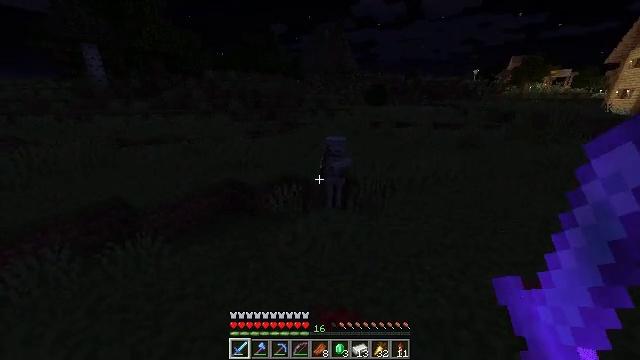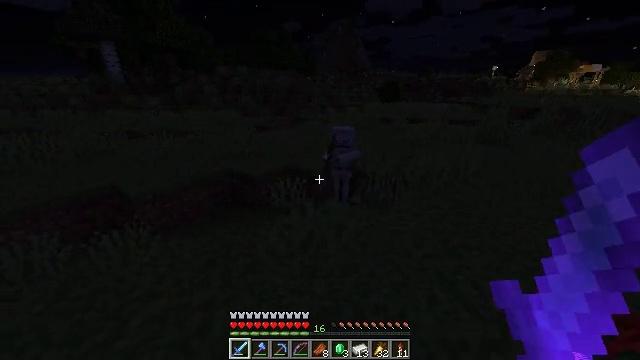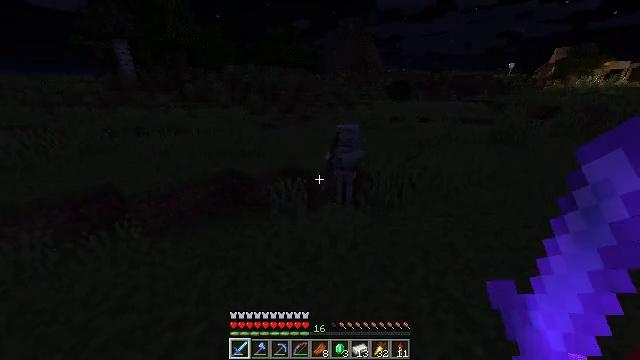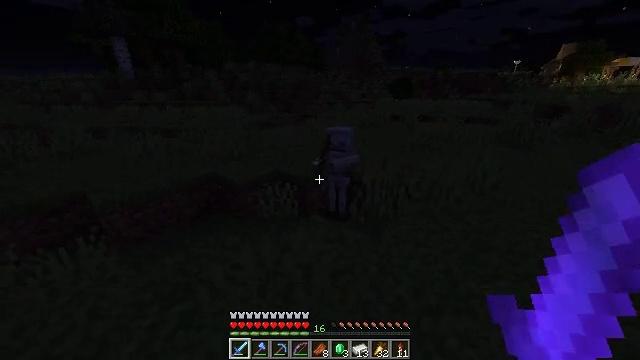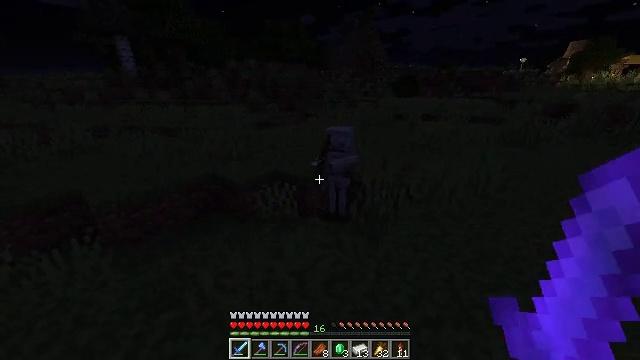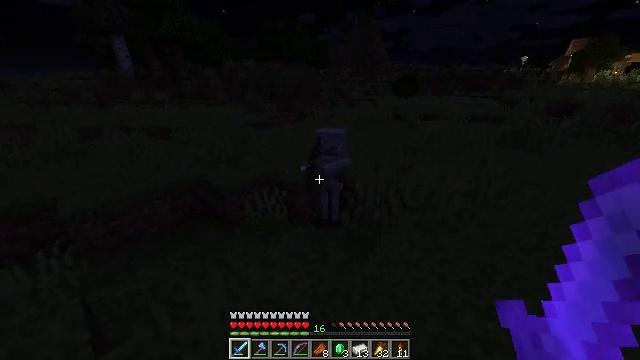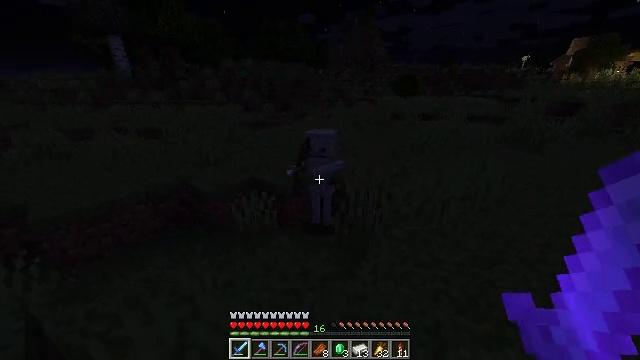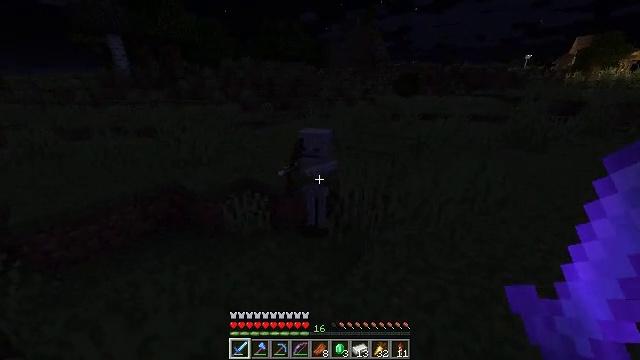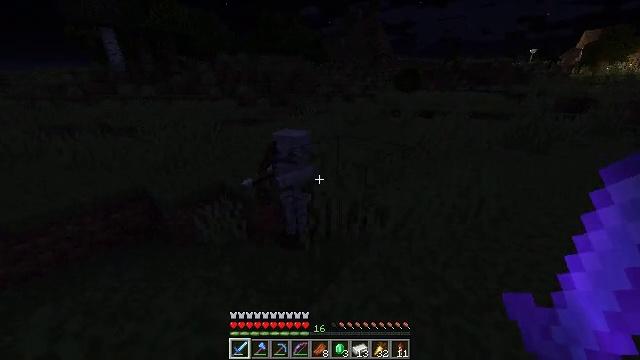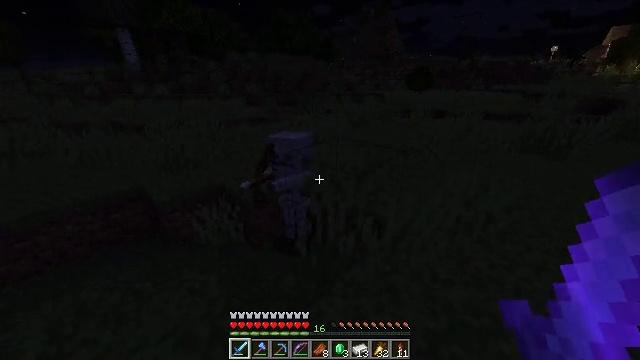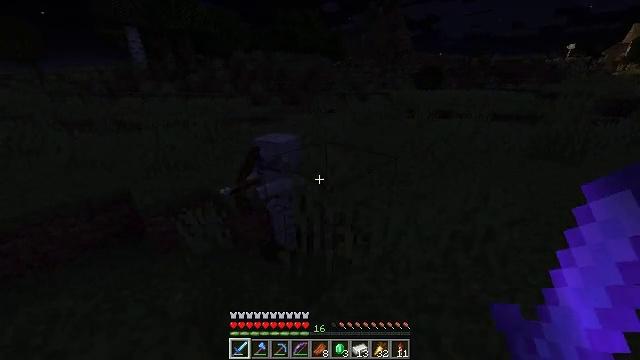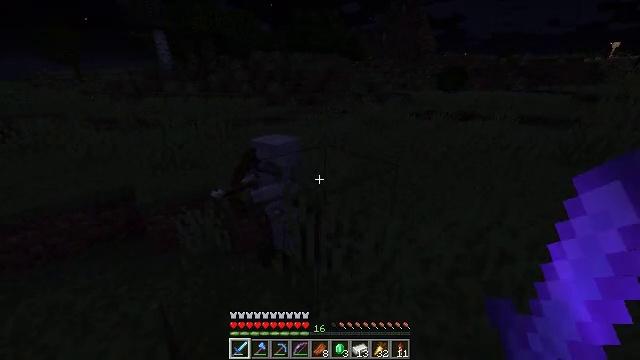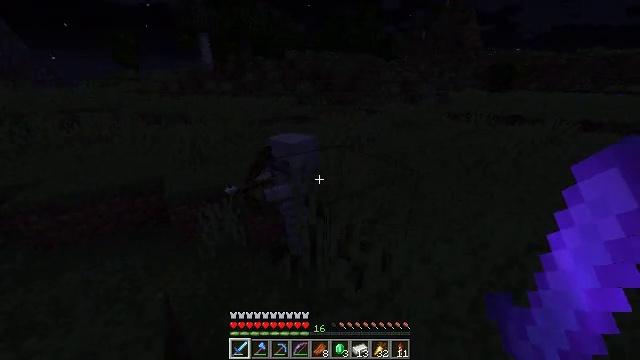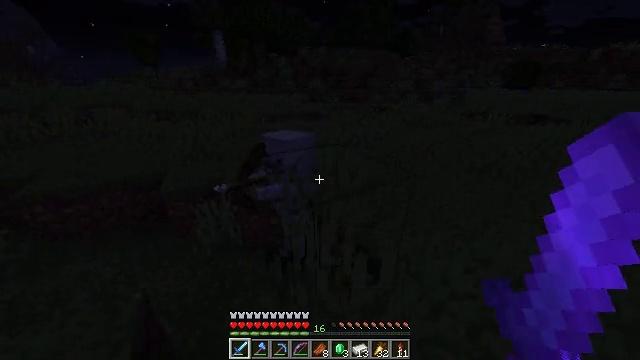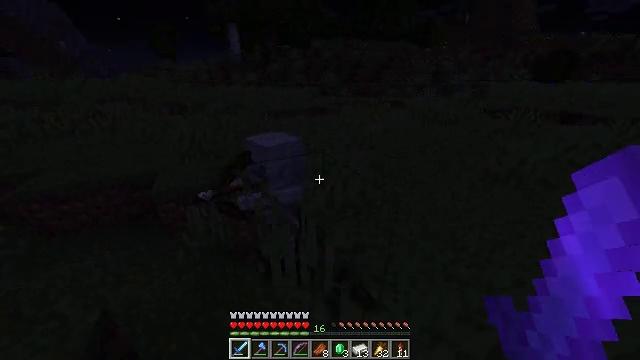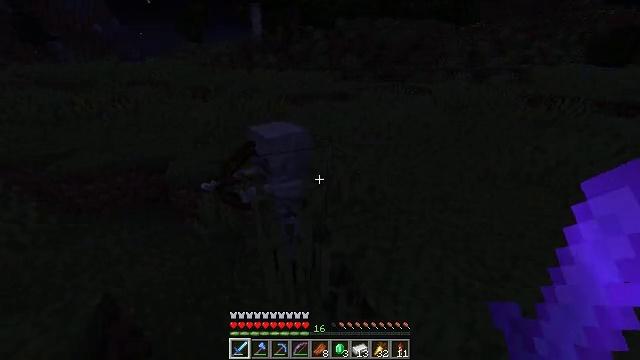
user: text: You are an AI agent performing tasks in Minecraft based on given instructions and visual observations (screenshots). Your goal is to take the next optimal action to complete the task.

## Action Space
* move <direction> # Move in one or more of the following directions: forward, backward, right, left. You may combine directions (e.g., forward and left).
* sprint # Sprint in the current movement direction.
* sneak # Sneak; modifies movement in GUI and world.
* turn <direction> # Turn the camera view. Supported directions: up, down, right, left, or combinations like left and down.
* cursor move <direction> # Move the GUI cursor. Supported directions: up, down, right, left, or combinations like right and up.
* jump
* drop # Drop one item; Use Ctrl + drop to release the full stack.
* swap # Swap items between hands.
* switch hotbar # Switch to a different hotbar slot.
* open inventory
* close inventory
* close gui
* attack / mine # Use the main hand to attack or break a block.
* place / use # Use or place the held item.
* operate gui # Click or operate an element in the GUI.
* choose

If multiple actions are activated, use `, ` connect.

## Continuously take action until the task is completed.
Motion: motion action
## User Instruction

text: Harvest tall grass for seeds.
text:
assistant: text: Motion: move forward and move right, sprint, turn left
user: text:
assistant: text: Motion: move forward and move right, sprint, turn left
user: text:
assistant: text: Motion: move forward and move right, sprint
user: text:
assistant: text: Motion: move forward and move right, sprint
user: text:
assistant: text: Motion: move forward and move right, sprint
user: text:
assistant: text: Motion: move forward and move right, sprint
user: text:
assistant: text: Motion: move forward and move right, sprint
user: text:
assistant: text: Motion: move forward and move right, sprint
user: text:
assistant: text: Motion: move forward and move right, sprint, turn left
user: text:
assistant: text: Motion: move forward and move right, sprint, turn left
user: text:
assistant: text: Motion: move forward and move right, sprint, turn left
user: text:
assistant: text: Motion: move forward and move right, sprint, turn left
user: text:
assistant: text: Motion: move forward and move right, sprint, turn left
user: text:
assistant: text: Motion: move forward and move right, sprint, turn left and down
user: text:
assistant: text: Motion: move forward and move right, sprint, turn left and down
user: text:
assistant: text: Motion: move forward, sprint, turn left and down, attack / mine
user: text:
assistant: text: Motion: move forward, sprint, turn left, attack / mine
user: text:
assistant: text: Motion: move forward, sprint, turn up, attack / mine
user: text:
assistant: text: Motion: turn up
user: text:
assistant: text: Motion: no_op
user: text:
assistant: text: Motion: no_op